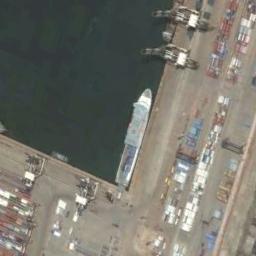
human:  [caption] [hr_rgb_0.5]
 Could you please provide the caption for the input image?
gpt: There are many containers on the dock next to the ship .

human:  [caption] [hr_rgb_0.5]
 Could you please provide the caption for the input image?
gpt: A white ship docked at the dock, With large containers and handling equipment at the dock .

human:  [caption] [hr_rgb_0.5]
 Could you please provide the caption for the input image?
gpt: The cargo ship is docked at the container terminal .

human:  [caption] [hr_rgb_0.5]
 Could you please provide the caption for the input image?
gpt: There is a ship in the green water on the shore .

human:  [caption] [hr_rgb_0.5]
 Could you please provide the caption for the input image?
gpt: The ship is at the harbor with many containers .